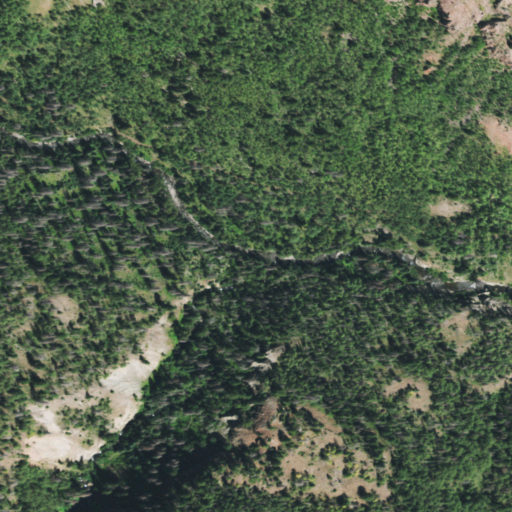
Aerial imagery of valley in Colorado named Cañon Escondido containing evergreen forest, deciduous forest, woody wetlands, and shrub